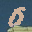
Label: 0